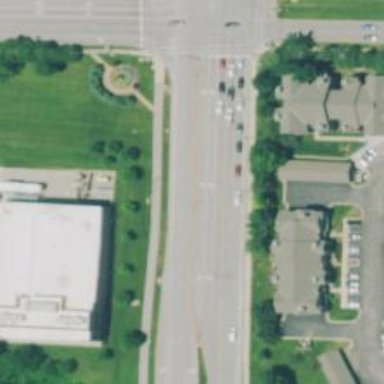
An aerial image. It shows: Road with dash markings.